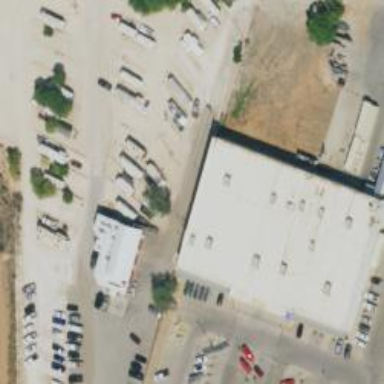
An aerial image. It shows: Retail building.